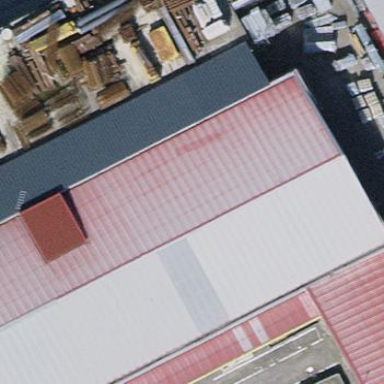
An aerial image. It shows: Industrial building.